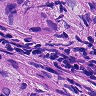
Metastatic tissue present: yes